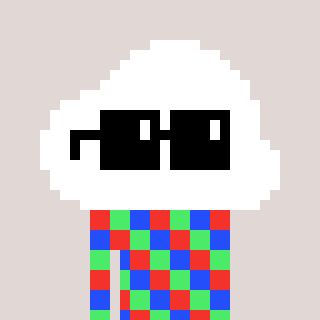
a pixel art character with square black sunglasses, a cloud-shaped head and a grayscale-colored body on a warm background